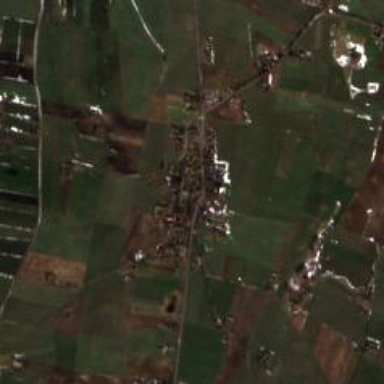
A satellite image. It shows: Village area.